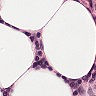
Metastatic tissue present: no